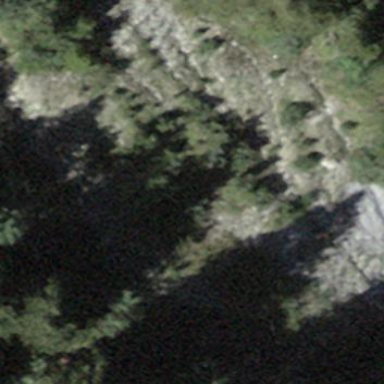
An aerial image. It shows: Natural scree.